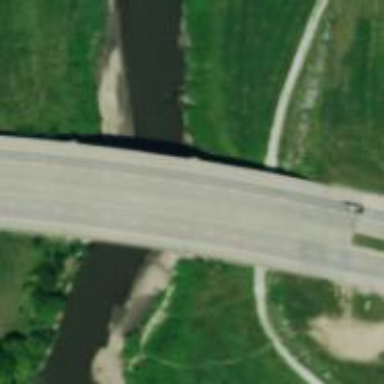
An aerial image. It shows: Primary highway bridge.